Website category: book
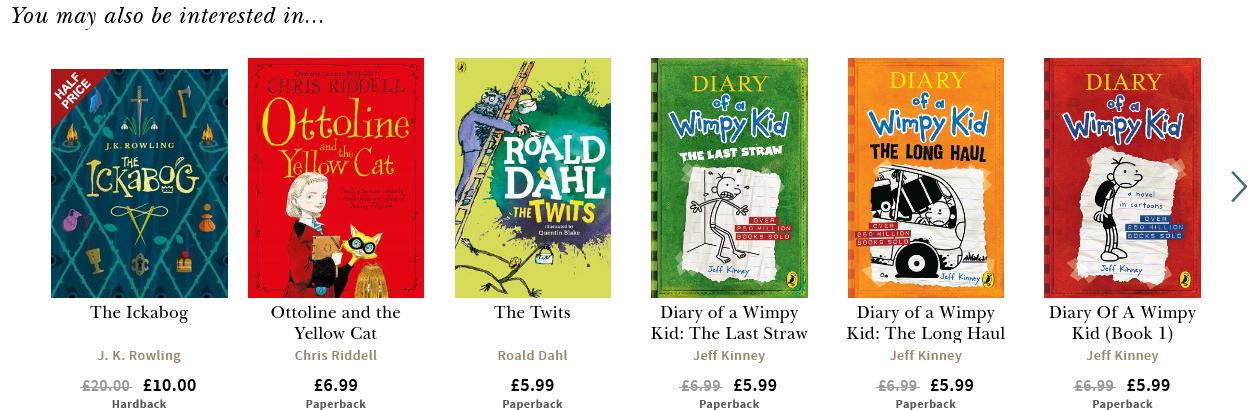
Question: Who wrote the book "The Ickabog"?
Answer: J. K. Rowling

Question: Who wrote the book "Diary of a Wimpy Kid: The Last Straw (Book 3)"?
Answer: Jeff Kinney

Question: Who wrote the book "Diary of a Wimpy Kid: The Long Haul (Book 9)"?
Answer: Jeff Kinney

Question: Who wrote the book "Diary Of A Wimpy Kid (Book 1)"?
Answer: Jeff Kinney

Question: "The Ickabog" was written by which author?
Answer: J. K. Rowling

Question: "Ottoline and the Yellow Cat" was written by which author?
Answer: Chris Riddell

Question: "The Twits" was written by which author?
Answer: Roald Dahl

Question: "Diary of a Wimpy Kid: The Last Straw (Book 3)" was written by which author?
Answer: Jeff Kinney

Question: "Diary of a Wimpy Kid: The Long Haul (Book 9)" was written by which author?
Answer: Jeff Kinney

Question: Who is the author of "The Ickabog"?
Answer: J. K. Rowling

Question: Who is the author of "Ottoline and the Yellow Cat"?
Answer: Chris Riddell

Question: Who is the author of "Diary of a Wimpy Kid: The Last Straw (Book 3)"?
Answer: Jeff Kinney

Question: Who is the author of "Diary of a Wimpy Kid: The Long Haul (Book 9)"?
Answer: Jeff Kinney

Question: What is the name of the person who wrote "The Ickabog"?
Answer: J. K. Rowling

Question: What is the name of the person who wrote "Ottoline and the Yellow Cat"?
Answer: Chris Riddell

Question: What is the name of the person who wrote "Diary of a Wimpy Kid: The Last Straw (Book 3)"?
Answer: Jeff Kinney

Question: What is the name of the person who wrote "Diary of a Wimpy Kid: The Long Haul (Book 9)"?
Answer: Jeff Kinney

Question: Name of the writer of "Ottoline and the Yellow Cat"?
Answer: Chris Riddell

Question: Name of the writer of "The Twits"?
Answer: Roald Dahl

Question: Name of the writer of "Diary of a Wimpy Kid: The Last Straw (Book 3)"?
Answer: Jeff Kinney

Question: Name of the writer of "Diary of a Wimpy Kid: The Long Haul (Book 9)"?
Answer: Jeff Kinney

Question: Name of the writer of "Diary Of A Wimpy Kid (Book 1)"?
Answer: Jeff Kinney

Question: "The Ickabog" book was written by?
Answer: J. K. Rowling

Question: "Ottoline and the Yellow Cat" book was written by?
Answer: Chris Riddell

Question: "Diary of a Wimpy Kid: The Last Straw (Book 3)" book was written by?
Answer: Jeff Kinney

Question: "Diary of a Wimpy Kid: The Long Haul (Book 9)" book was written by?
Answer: Jeff Kinney

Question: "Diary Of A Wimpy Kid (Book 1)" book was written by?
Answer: Jeff Kinney

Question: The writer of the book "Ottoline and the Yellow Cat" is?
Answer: Chris Riddell

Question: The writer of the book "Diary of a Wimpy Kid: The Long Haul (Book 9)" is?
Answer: Jeff Kinney

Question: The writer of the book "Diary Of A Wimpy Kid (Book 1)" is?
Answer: Jeff Kinney

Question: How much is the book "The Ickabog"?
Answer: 10.00

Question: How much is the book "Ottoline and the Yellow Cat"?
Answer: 6.99

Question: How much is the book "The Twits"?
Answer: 5.99

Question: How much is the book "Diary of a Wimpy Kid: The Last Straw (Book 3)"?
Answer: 5.99

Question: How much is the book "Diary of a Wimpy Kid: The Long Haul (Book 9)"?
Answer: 5.99

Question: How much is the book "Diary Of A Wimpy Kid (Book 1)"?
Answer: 5.99

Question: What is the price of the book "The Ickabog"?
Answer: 10.00

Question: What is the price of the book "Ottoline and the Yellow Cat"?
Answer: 6.99

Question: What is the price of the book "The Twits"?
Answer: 5.99

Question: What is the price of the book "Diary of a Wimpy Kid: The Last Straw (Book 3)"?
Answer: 5.99

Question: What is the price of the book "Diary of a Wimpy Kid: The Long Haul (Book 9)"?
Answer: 5.99

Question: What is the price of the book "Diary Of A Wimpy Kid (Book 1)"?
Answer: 5.99

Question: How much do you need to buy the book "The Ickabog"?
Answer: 10.00

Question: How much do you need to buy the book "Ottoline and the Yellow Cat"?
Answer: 6.99

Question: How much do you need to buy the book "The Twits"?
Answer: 5.99

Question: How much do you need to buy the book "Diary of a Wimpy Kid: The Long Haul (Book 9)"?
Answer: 5.99

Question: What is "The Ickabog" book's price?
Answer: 10.00

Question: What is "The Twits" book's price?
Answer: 5.99

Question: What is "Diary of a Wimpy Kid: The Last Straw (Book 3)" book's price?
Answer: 5.99

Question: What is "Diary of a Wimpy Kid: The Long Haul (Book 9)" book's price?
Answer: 5.99

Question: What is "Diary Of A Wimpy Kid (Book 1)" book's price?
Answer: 5.99

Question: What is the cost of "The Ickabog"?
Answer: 10.00

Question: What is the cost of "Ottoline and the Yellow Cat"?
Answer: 6.99

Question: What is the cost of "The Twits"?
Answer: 5.99

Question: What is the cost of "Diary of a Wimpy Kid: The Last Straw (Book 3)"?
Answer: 5.99

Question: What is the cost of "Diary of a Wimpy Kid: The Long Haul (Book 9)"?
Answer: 5.99

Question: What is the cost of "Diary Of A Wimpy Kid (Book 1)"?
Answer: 5.99

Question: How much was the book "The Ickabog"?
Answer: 10.00

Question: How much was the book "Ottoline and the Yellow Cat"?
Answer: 6.99

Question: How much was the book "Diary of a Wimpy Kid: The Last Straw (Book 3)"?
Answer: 5.99

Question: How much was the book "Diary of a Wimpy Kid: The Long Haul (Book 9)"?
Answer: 5.99

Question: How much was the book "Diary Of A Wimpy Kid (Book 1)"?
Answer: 5.99

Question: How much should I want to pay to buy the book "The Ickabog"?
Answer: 10.00

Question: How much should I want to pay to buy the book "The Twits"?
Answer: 5.99